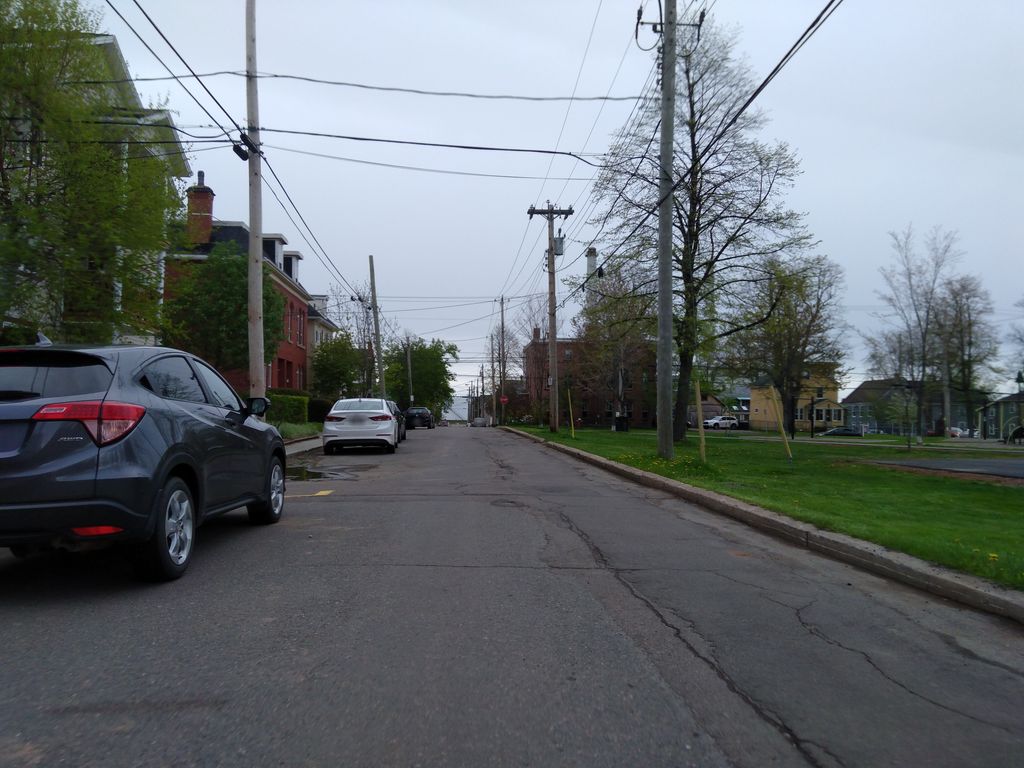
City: charlottetown